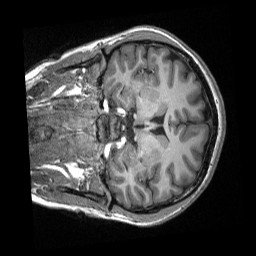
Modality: T1w
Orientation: coronal
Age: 19
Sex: female
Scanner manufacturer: siemens
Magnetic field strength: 3 T
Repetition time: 2.3 s
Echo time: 0.00308 s